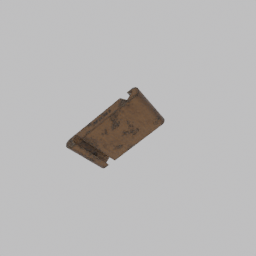
Label: decoration